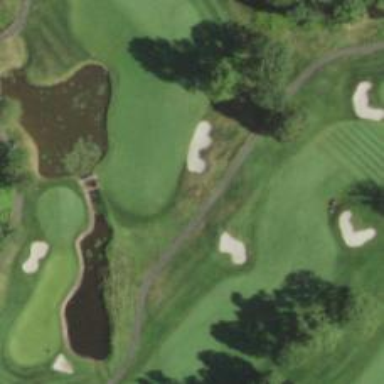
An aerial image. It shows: Grassy area designated as golf fairway.